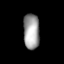
Tissue: lung
Cell type: Fibroblasts
Senescence score: 0.2289
Nuclear area (px): 561
Mean DAPI intensity: 157.419